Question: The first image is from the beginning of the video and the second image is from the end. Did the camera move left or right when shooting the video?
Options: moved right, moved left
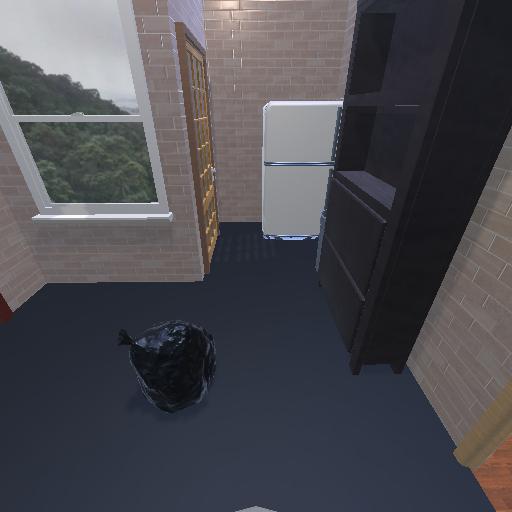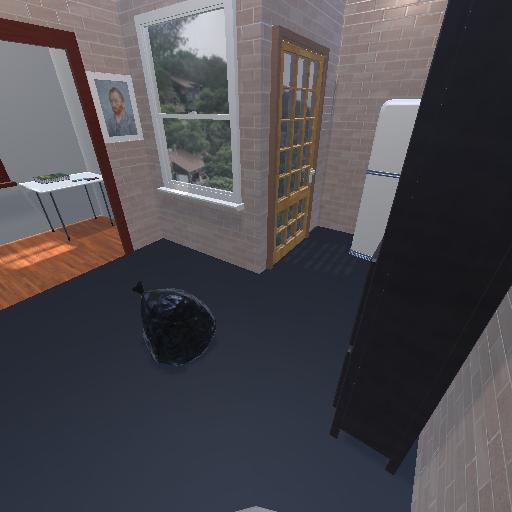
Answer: moved right